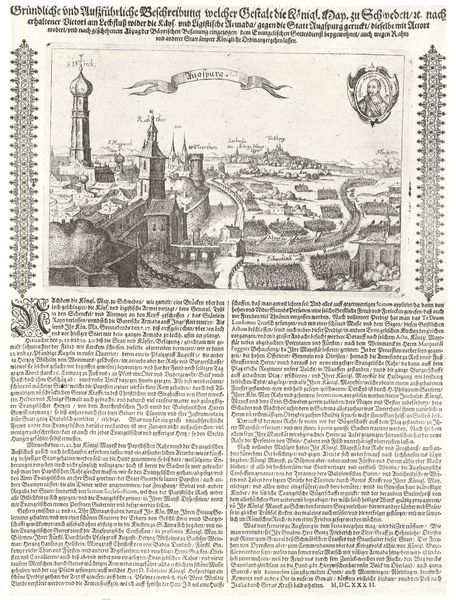
Titel: Gründliche vnd Außführliche Beschreibung welcher Gestalt
Institution: (Seriendruck)
Schlagwörter: angriff, wasser, fluss, kirchturm, landschaft, stadt, strasse, weg, ornament, band, bild, portrait, porträt, felder, häuser, brücke, kirche, blatt, turm, schrift, ansicht, zwei, mauer, spalten, banner, krieg, soldaten, inschrift, dekor, ornamente, deutsch, tor, stadtansicht, buch, burg, medaillon, türme, linie, druck, stich, text, waffen, zeitung, bericht, buchstaben, initiale, schweden, heer, buchseite, wappen, karte, mauern, strassen, stadtmauer, plan, heere, fraktur, beschreibung, stadtplan, augsburg, schriftband, stasse, spalte, majuskel, belagerung, faktur, zweispaltig, oplan, beschribung, ornamte